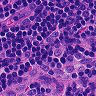
Metastatic tissue present: no